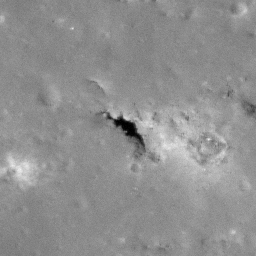
Pit: Kepler 1
Host crater: Kepler
Host type: impact_melt
Lunar coordinates: latitude 8.274, longitude 322.05